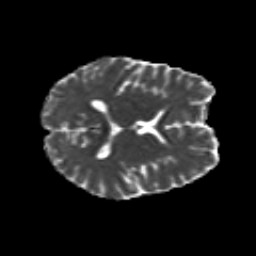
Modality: MD
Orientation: axial
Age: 33
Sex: female
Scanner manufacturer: siemens
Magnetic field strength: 3 T
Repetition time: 8.8 s
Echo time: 0.085 s